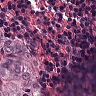
Metastatic tissue present: yes